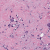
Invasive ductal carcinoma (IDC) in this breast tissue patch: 1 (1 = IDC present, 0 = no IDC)